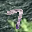
Label: 7